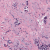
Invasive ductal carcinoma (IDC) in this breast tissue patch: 1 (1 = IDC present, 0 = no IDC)